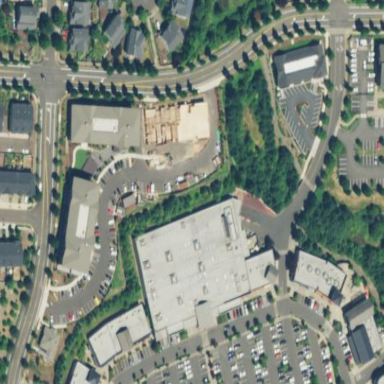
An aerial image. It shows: Supermarket building.